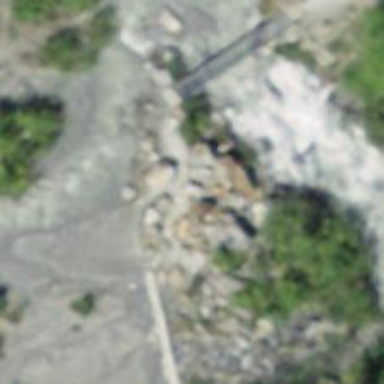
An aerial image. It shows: Unpaved path with bridge.